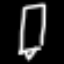
Label: pencil